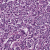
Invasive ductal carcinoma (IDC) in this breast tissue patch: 1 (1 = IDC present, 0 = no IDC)